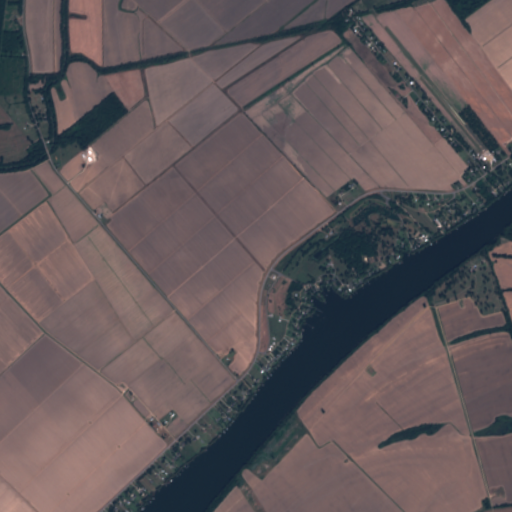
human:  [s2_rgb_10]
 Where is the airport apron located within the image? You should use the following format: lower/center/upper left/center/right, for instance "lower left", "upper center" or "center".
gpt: The airport apron is located in the upper right of the image.
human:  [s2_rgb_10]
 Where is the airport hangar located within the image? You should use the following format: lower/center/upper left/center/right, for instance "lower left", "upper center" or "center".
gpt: The airport hangar is located in the upper right of the image.
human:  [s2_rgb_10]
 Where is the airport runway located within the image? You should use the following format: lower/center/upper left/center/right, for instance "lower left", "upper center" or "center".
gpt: The airport runway is located in the upper right of the image.
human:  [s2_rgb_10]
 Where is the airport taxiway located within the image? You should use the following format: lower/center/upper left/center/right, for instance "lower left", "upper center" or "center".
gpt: The airport taxiway is located in the upper right of the image.
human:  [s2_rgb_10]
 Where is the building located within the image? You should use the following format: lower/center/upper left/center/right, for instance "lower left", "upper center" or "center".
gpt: The building is located in the upper right of the image.
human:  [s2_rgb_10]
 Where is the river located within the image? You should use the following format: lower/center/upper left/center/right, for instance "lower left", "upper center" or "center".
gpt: The river is located in the left of the image.
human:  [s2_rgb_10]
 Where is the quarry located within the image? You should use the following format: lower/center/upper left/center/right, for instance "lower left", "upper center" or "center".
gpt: There is no quarry in the image.